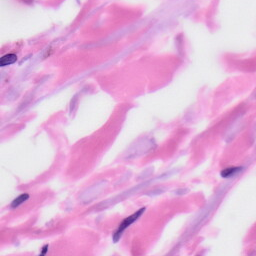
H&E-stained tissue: Skin